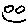
Label: smiley face